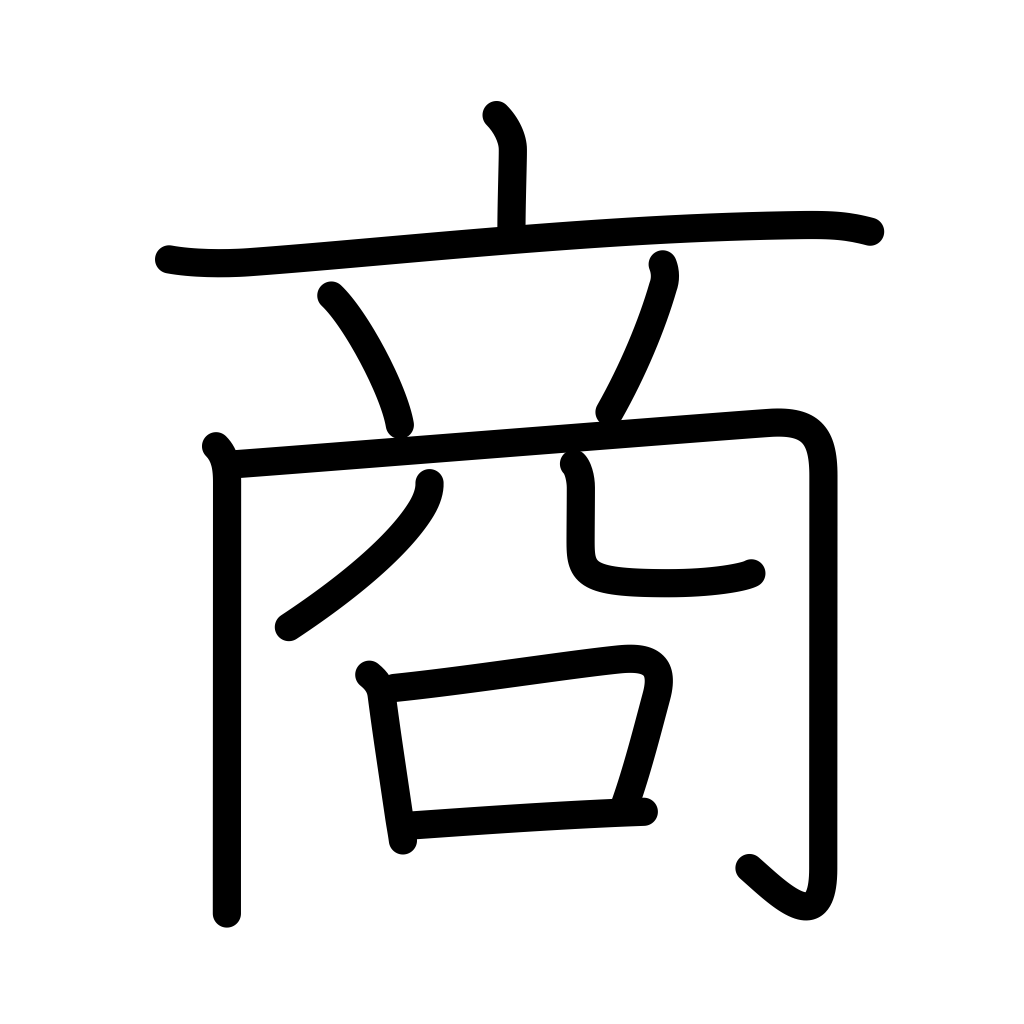
Meaning: make a deal, selling, dealing in, merchant